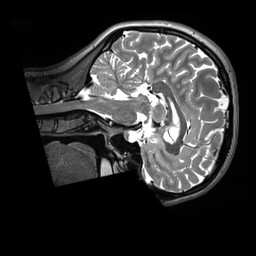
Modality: T2w
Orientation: sagittal
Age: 26
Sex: female
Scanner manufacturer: siemens
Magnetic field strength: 3 T
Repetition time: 3.2 s
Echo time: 0.408 s